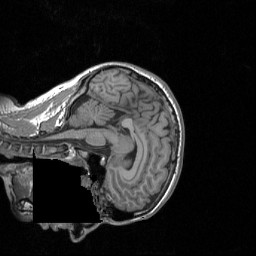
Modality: T1w
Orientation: sagittal